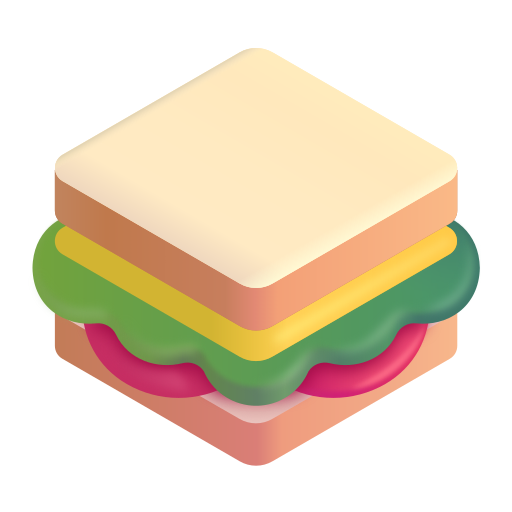
sandwich color